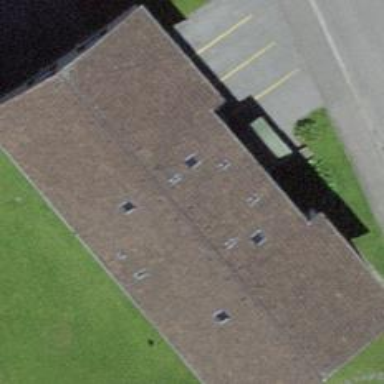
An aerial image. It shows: Gabled roof apartments building.